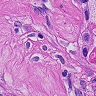
Metastatic tissue present: yes